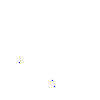
Particle: proton